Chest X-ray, PA view. Patient: 23 years old, sex F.
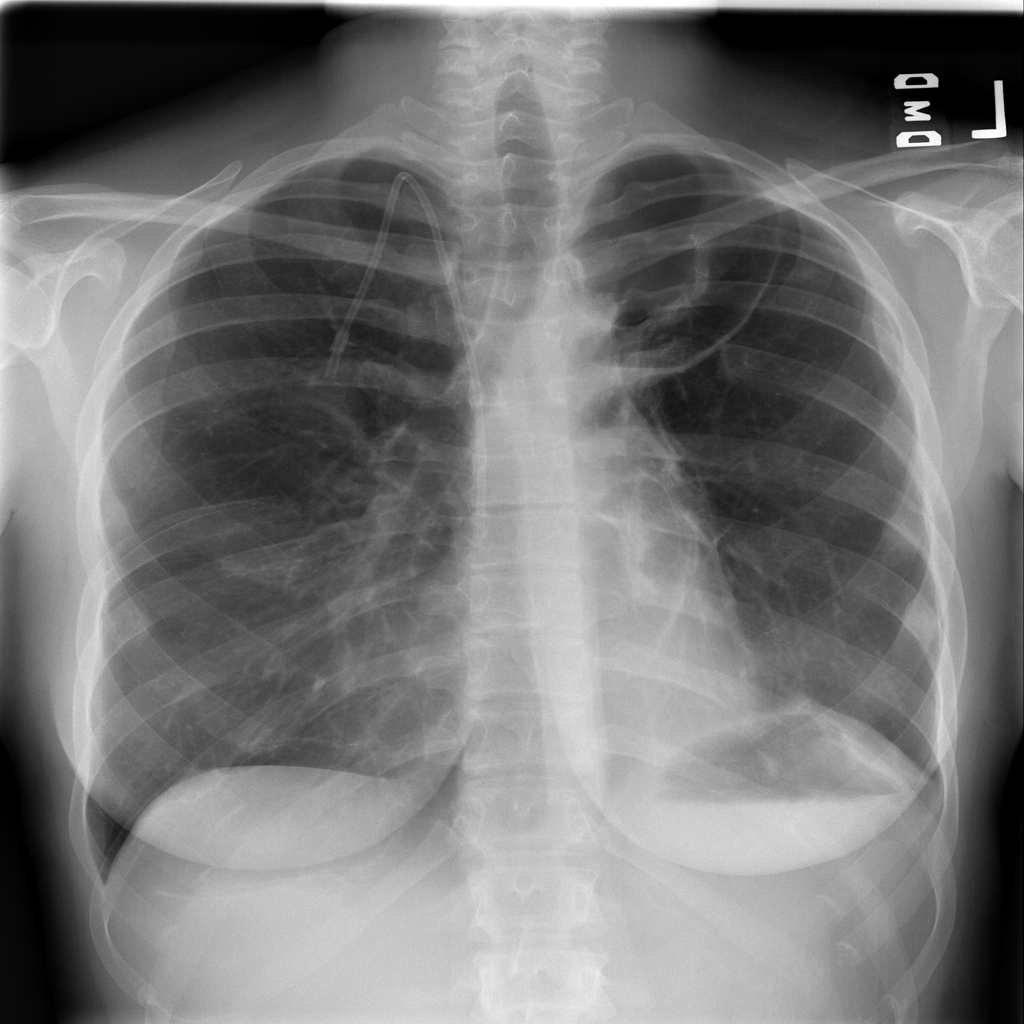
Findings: Pneumothorax